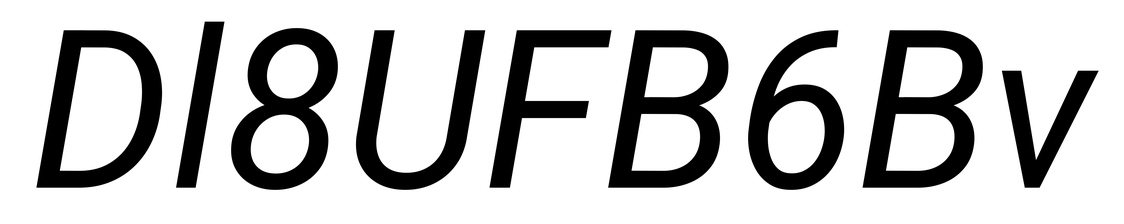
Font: Roboto-Italic_Italic